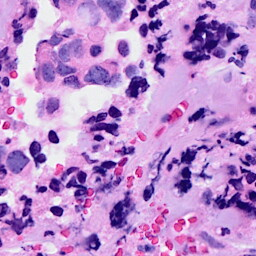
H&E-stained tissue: Breast